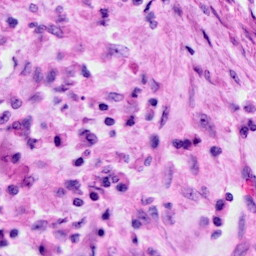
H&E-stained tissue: Cervix